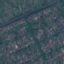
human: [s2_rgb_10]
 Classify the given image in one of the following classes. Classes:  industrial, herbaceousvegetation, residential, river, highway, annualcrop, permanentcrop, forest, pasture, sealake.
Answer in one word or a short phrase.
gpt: Residential